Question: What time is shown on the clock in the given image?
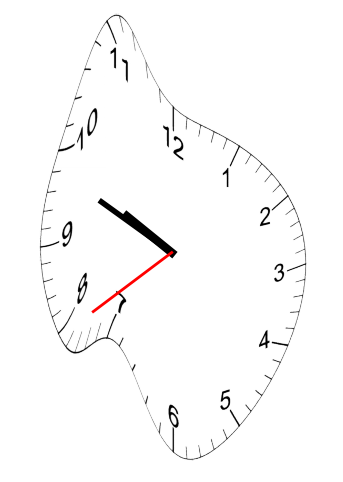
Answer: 09:48:39